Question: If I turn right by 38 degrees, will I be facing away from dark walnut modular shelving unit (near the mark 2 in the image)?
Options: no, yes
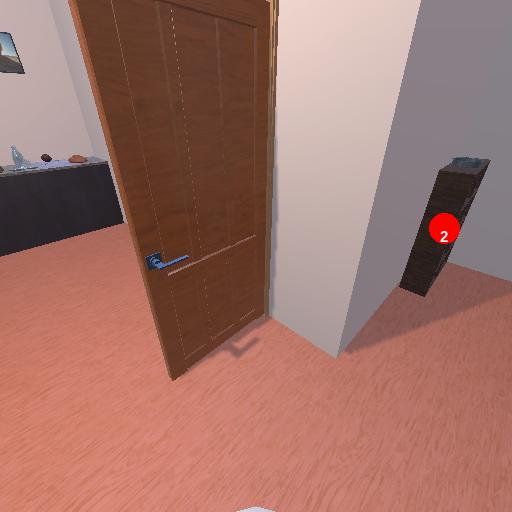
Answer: no